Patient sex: M
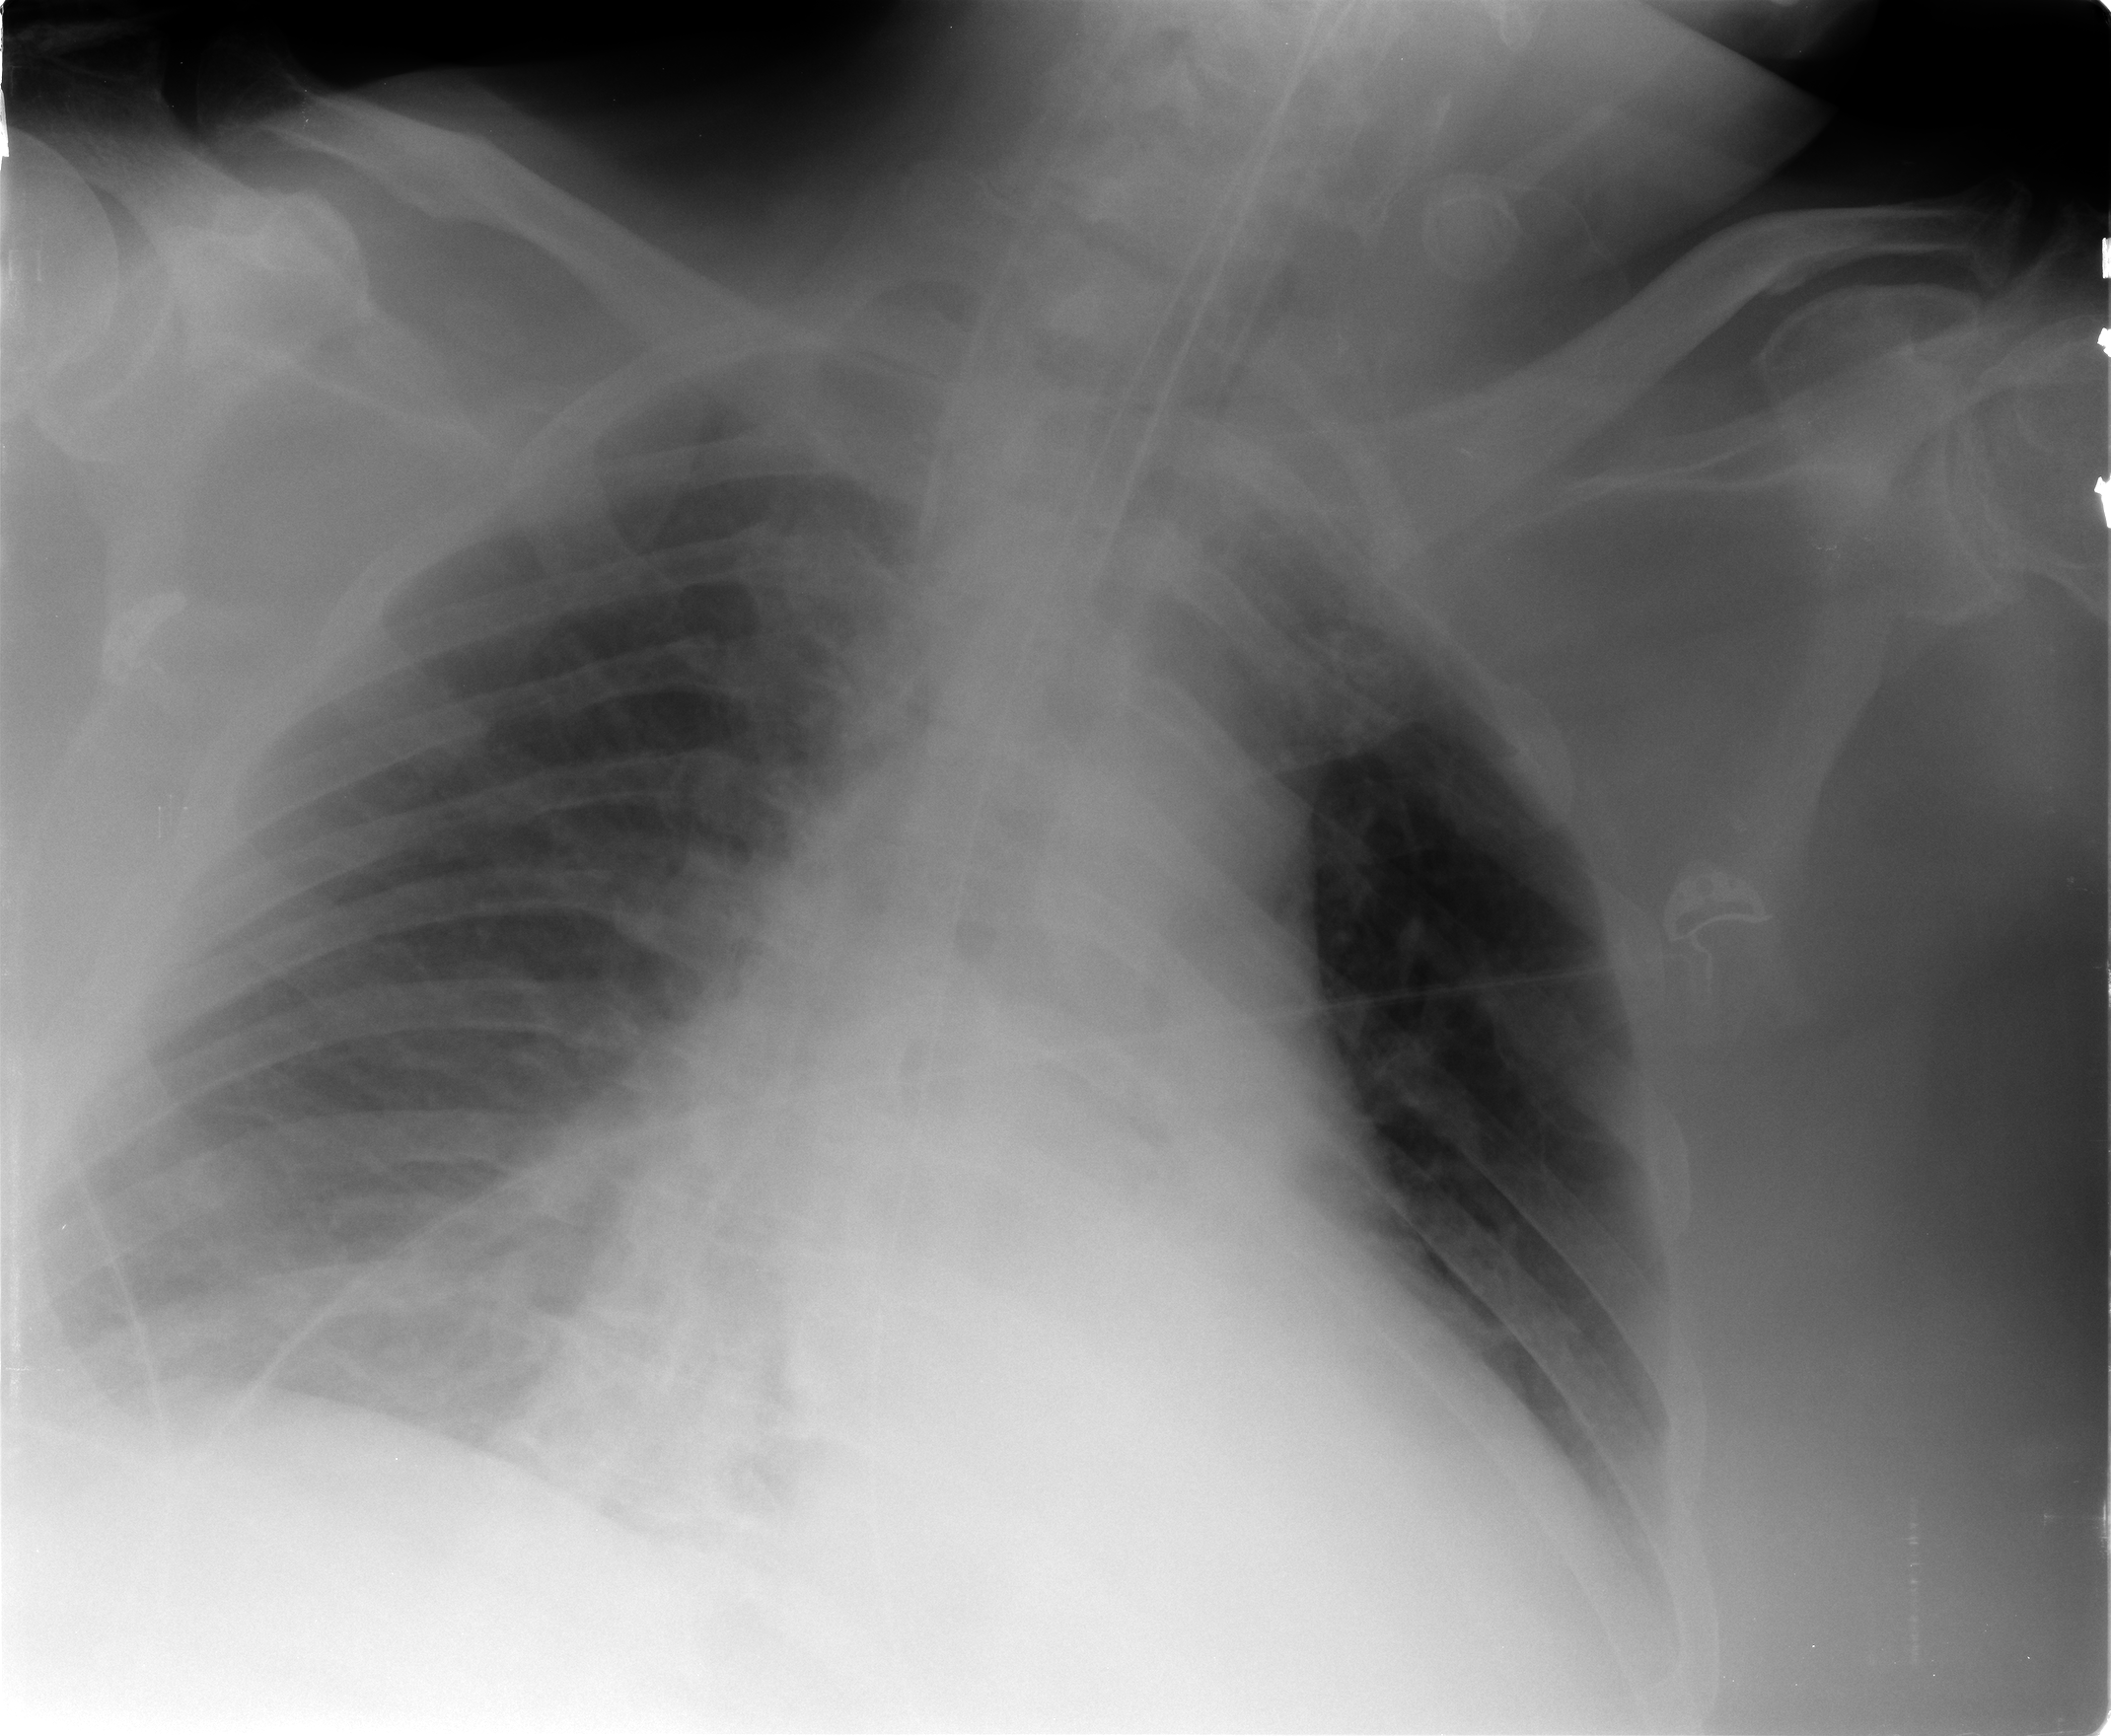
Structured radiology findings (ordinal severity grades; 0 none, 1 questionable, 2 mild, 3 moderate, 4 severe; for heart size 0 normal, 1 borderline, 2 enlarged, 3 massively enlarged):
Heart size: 2
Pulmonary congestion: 1
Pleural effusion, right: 2
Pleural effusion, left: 0
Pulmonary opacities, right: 2
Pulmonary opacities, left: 0
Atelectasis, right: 2
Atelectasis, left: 2